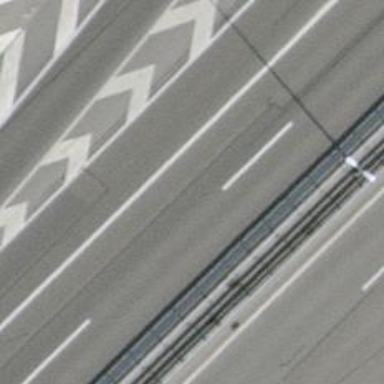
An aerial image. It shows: Motorway.